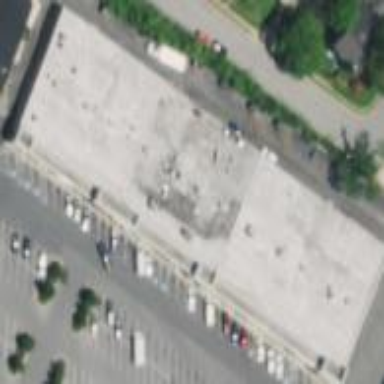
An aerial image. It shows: Retail building.